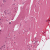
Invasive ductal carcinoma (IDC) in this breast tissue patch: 0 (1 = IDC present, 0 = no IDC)